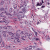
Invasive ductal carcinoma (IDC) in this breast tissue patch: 1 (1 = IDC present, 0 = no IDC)